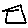
Label: square